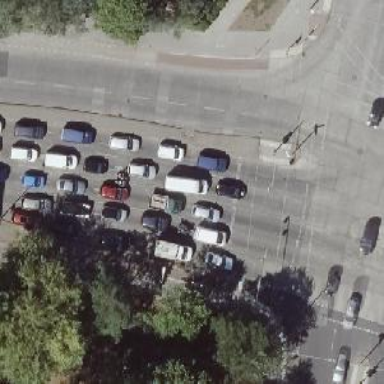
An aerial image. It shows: Road with traffic signals.